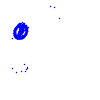
Particle: electron